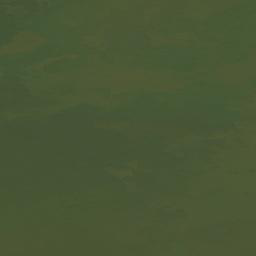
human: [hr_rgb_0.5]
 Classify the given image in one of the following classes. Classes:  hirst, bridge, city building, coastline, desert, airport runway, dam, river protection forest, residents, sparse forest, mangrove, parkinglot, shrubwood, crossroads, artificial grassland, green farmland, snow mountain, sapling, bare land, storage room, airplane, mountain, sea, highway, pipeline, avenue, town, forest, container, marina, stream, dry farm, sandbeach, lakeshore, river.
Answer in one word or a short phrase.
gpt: sea